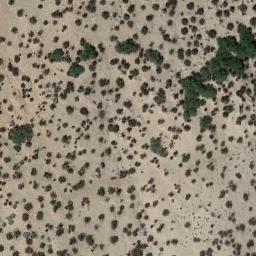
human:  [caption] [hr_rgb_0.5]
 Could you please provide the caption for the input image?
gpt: The chaparral is consist of some green bushes on the desert .

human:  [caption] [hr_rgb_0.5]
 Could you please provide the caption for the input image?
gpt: There are clusters of lush trees in the desert .

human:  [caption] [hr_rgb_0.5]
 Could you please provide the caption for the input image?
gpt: Some chaparrals of different kinds and sizes grow in the desert .

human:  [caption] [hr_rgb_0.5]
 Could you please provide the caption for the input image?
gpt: Chaparral is evenly distributed on the sand .

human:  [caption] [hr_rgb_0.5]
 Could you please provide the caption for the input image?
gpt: The chaparral is not evenly distributed .